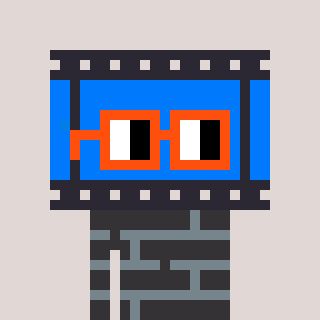
a pixel art character with square orange glasses, a film strip-shaped head and a grayscale-colored body on a warm background